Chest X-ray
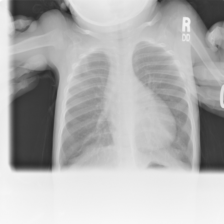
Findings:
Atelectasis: negative
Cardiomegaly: negative
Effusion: negative
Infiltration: negative
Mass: negative
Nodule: negative
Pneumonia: negative
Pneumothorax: negative
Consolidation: negative
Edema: negative
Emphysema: negative
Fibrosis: negative
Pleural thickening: negative
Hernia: negative